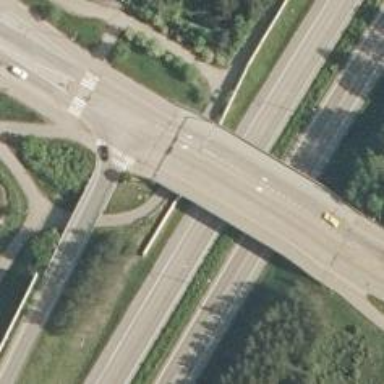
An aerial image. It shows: Bridge over cycleway.